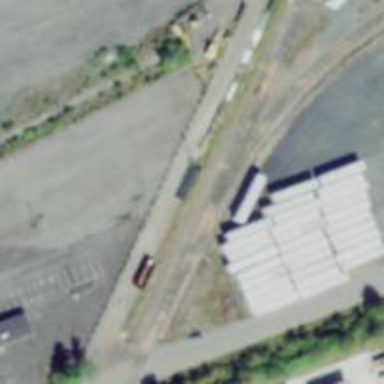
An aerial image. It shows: Disused railway spur.